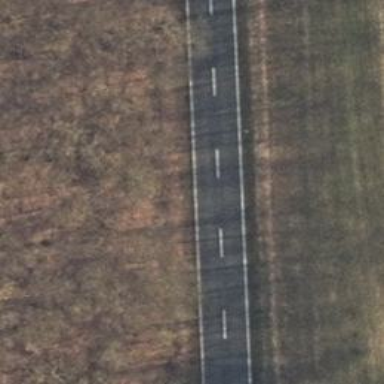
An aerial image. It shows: Secondary road with asphalt surface.